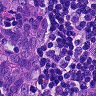
Metastatic tissue present: yes